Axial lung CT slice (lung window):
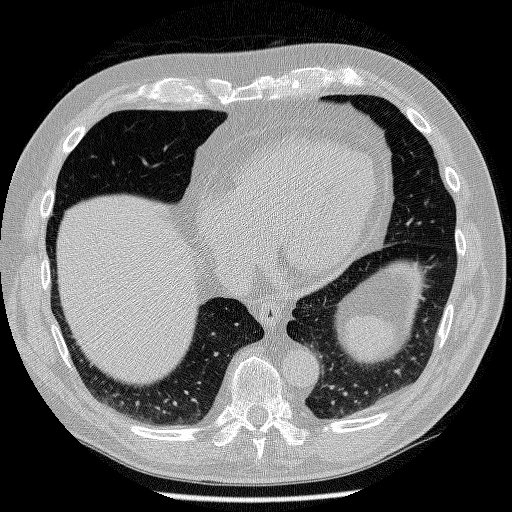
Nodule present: no